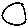
Label: circle